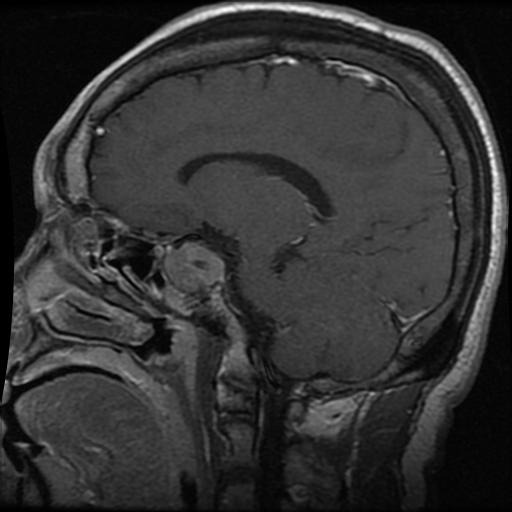
Label: pituitary